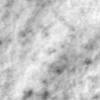
Label: no_change